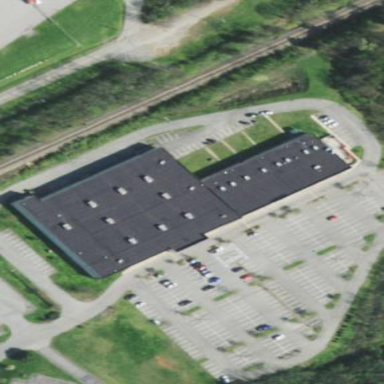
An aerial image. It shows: Mall building.